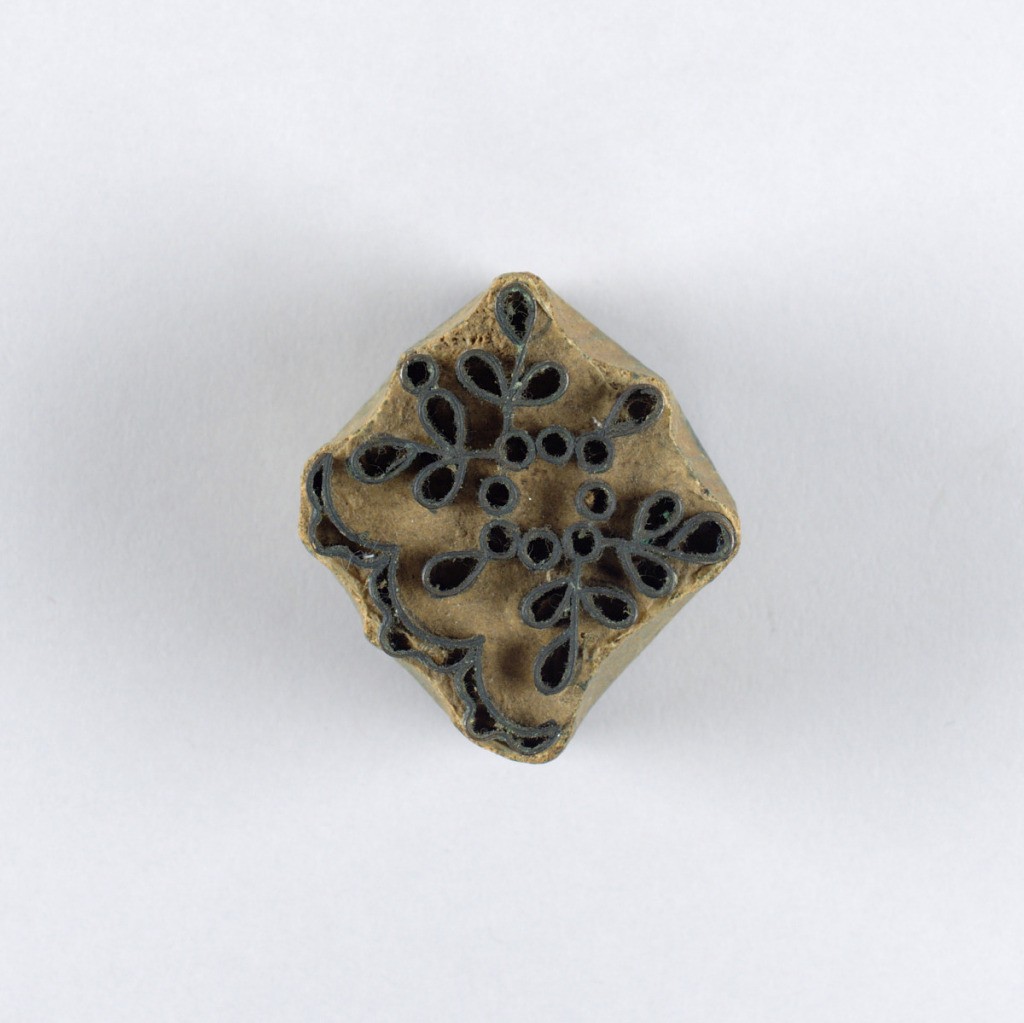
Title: Printing block
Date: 1825–50
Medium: wood, copper, brass
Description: One of twenty-one wood blocks showing a different floral motif formed by metal strips set in wood.